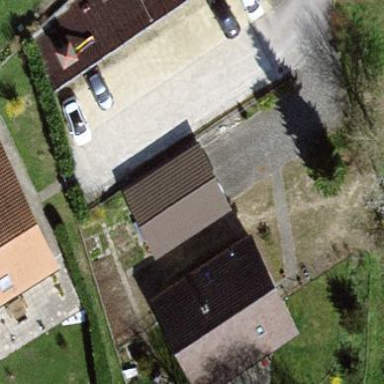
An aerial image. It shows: Garage building.